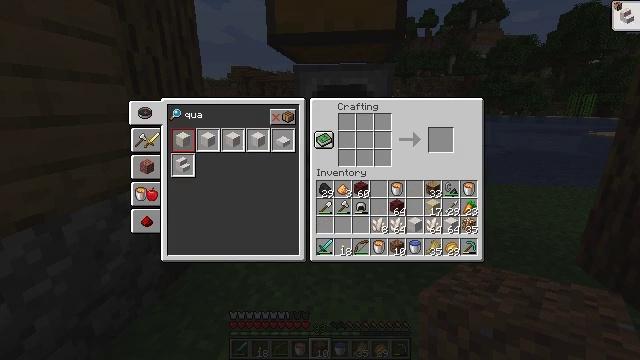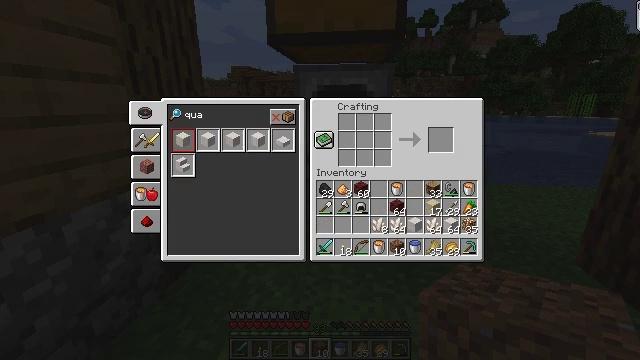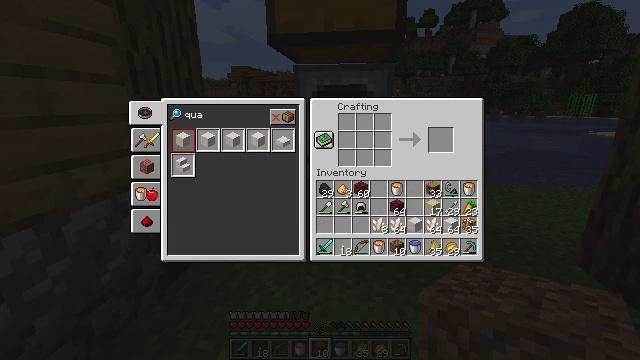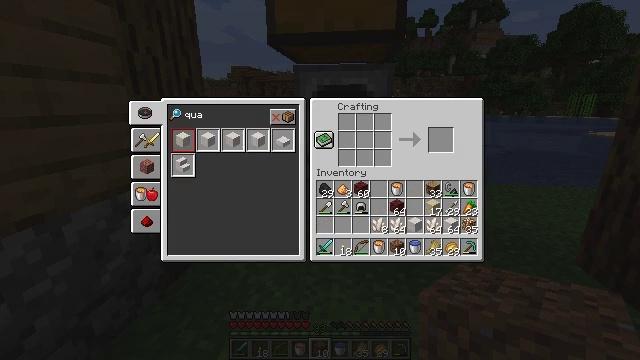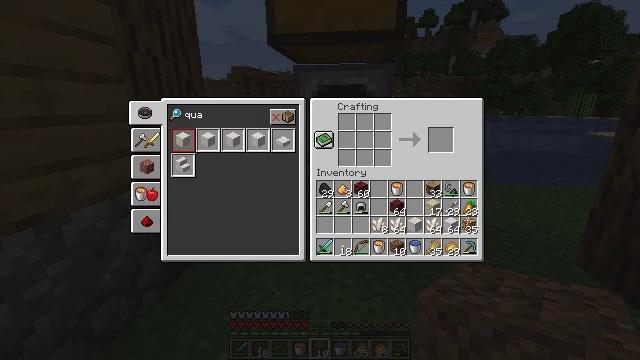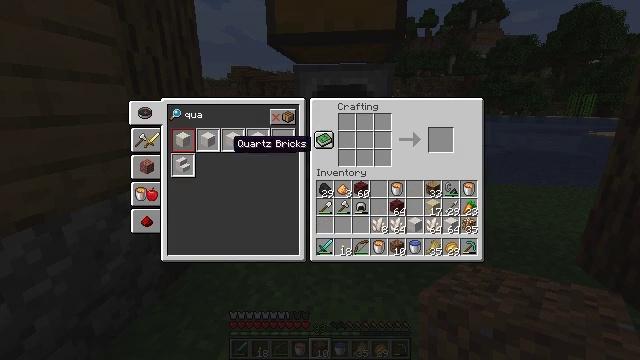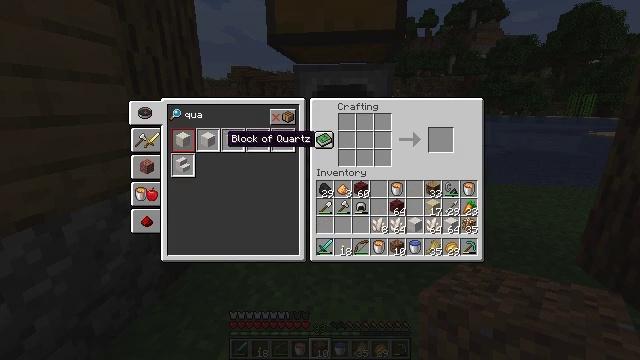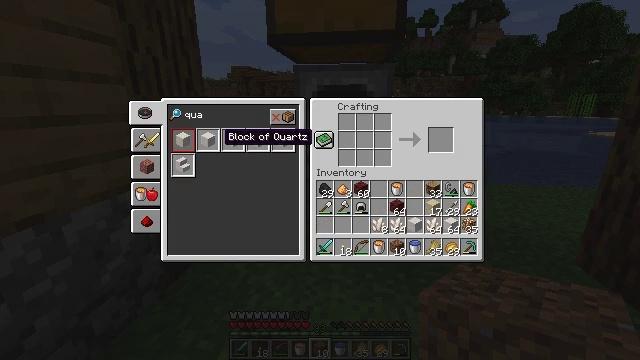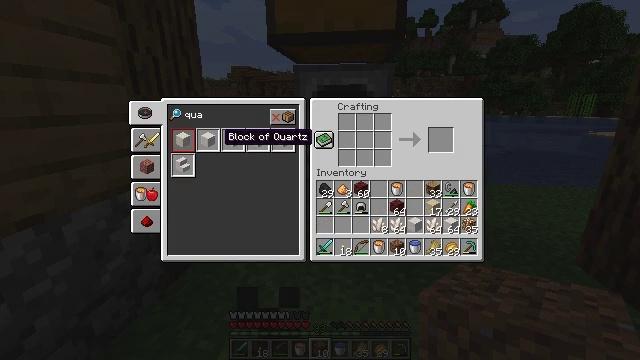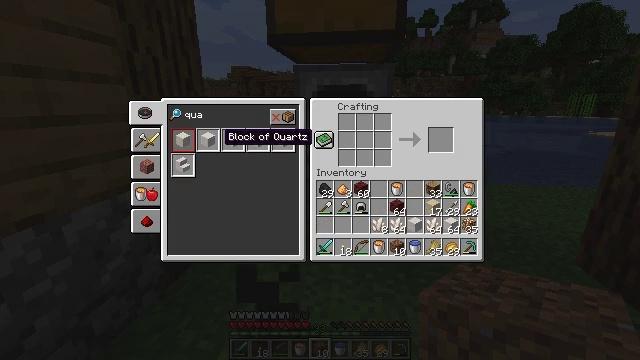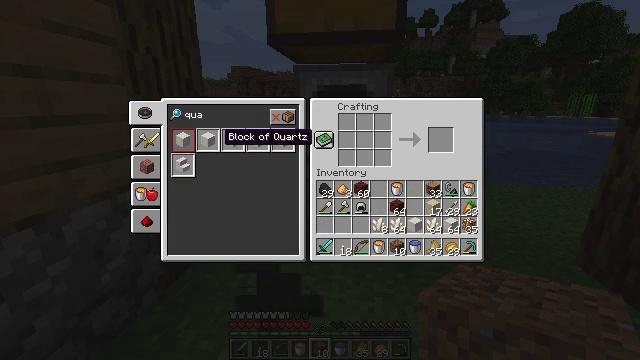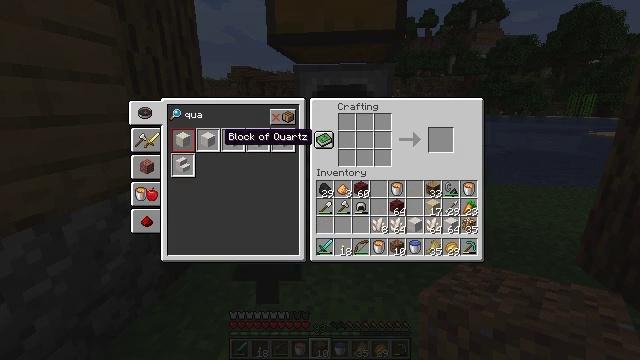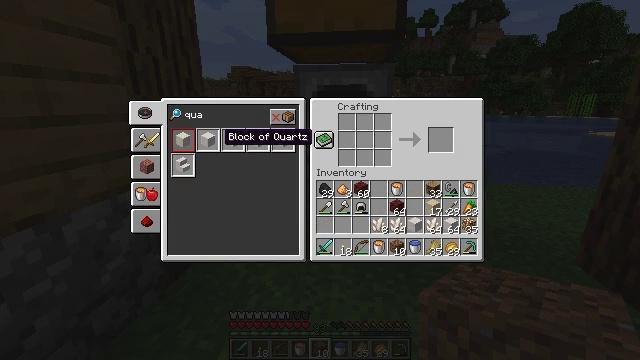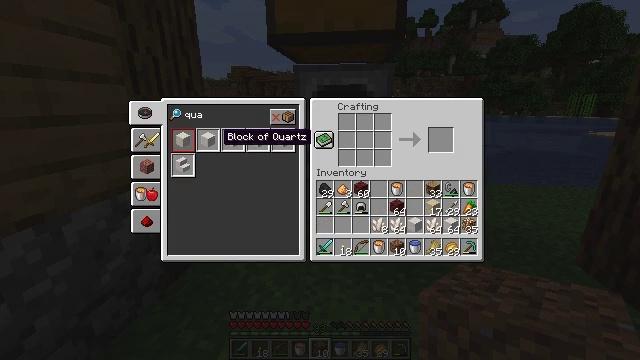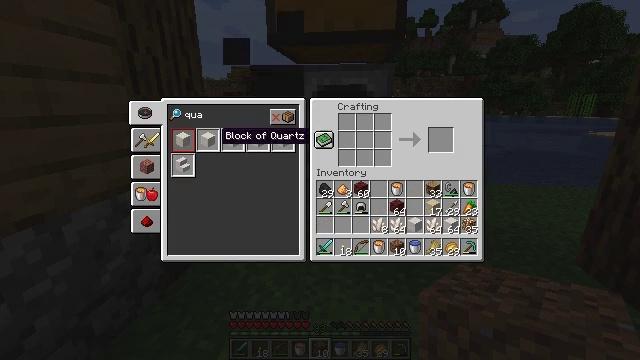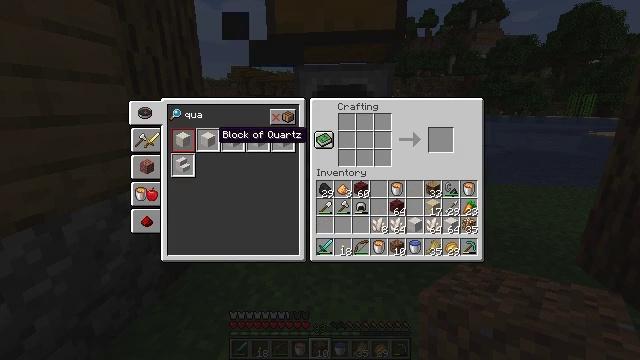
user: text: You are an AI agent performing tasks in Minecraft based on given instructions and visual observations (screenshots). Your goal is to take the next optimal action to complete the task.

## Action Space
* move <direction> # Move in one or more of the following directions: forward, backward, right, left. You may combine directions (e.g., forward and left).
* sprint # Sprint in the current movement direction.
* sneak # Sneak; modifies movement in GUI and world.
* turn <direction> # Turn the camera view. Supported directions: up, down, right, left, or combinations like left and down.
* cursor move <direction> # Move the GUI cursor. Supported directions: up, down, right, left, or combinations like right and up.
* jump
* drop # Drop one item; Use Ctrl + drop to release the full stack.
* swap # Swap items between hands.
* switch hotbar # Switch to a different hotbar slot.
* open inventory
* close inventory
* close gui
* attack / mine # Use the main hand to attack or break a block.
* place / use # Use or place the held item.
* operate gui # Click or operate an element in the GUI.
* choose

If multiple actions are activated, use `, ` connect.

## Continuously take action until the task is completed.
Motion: motion action
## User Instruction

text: Use the crafting table to make a quartz block.
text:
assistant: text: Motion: cursor move left
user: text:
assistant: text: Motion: cursor move left
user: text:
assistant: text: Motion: cursor move left
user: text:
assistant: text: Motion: no_op
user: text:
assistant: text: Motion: cursor move left
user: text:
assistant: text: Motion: no_op
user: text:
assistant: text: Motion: no_op
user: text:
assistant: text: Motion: no_op
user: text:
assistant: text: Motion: no_op
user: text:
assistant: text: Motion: no_op
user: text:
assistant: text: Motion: no_op
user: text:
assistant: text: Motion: no_op
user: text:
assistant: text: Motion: no_op
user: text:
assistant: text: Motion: no_op
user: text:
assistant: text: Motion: sneak
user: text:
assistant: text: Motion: sneak
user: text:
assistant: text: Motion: sneak, operate gui
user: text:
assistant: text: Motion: sneak, operate gui
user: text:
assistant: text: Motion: sneak, operate gui
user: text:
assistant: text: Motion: sneak
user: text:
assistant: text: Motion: sneak
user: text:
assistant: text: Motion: sneak
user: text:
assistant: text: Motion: sneak
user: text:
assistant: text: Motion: sneak, cursor move right
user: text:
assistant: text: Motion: sneak, cursor move right and down
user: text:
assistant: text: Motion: sneak, cursor move right and down
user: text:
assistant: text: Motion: sneak, cursor move right
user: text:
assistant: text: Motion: sneak, cursor move right
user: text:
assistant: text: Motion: sneak, cursor move right and up
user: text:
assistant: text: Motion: sneak, cursor move right